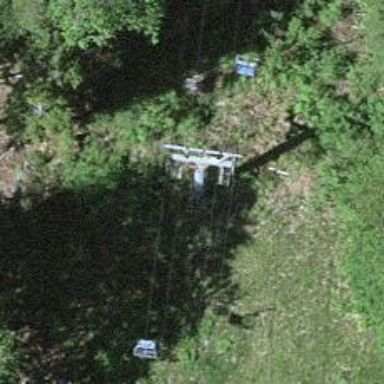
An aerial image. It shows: Pylon for aerialway.